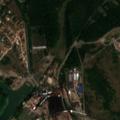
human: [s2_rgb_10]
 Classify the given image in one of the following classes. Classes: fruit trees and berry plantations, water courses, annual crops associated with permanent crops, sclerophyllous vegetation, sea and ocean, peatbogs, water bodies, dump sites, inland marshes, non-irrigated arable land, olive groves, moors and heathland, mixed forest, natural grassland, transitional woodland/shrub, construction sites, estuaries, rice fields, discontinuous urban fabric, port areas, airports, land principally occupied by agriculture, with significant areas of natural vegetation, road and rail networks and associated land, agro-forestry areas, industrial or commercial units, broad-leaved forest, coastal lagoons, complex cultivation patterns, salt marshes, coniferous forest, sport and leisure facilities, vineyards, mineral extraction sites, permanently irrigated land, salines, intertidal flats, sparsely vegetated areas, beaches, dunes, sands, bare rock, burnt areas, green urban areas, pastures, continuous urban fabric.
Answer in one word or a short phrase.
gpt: discontinuous urban fabric, industrial or commercial units, broad-leaved forest, transitional woodland/shrub, inland marshes, water courses